Field crop: tomato
Growth stage: 1
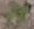
Species: solanum